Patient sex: M
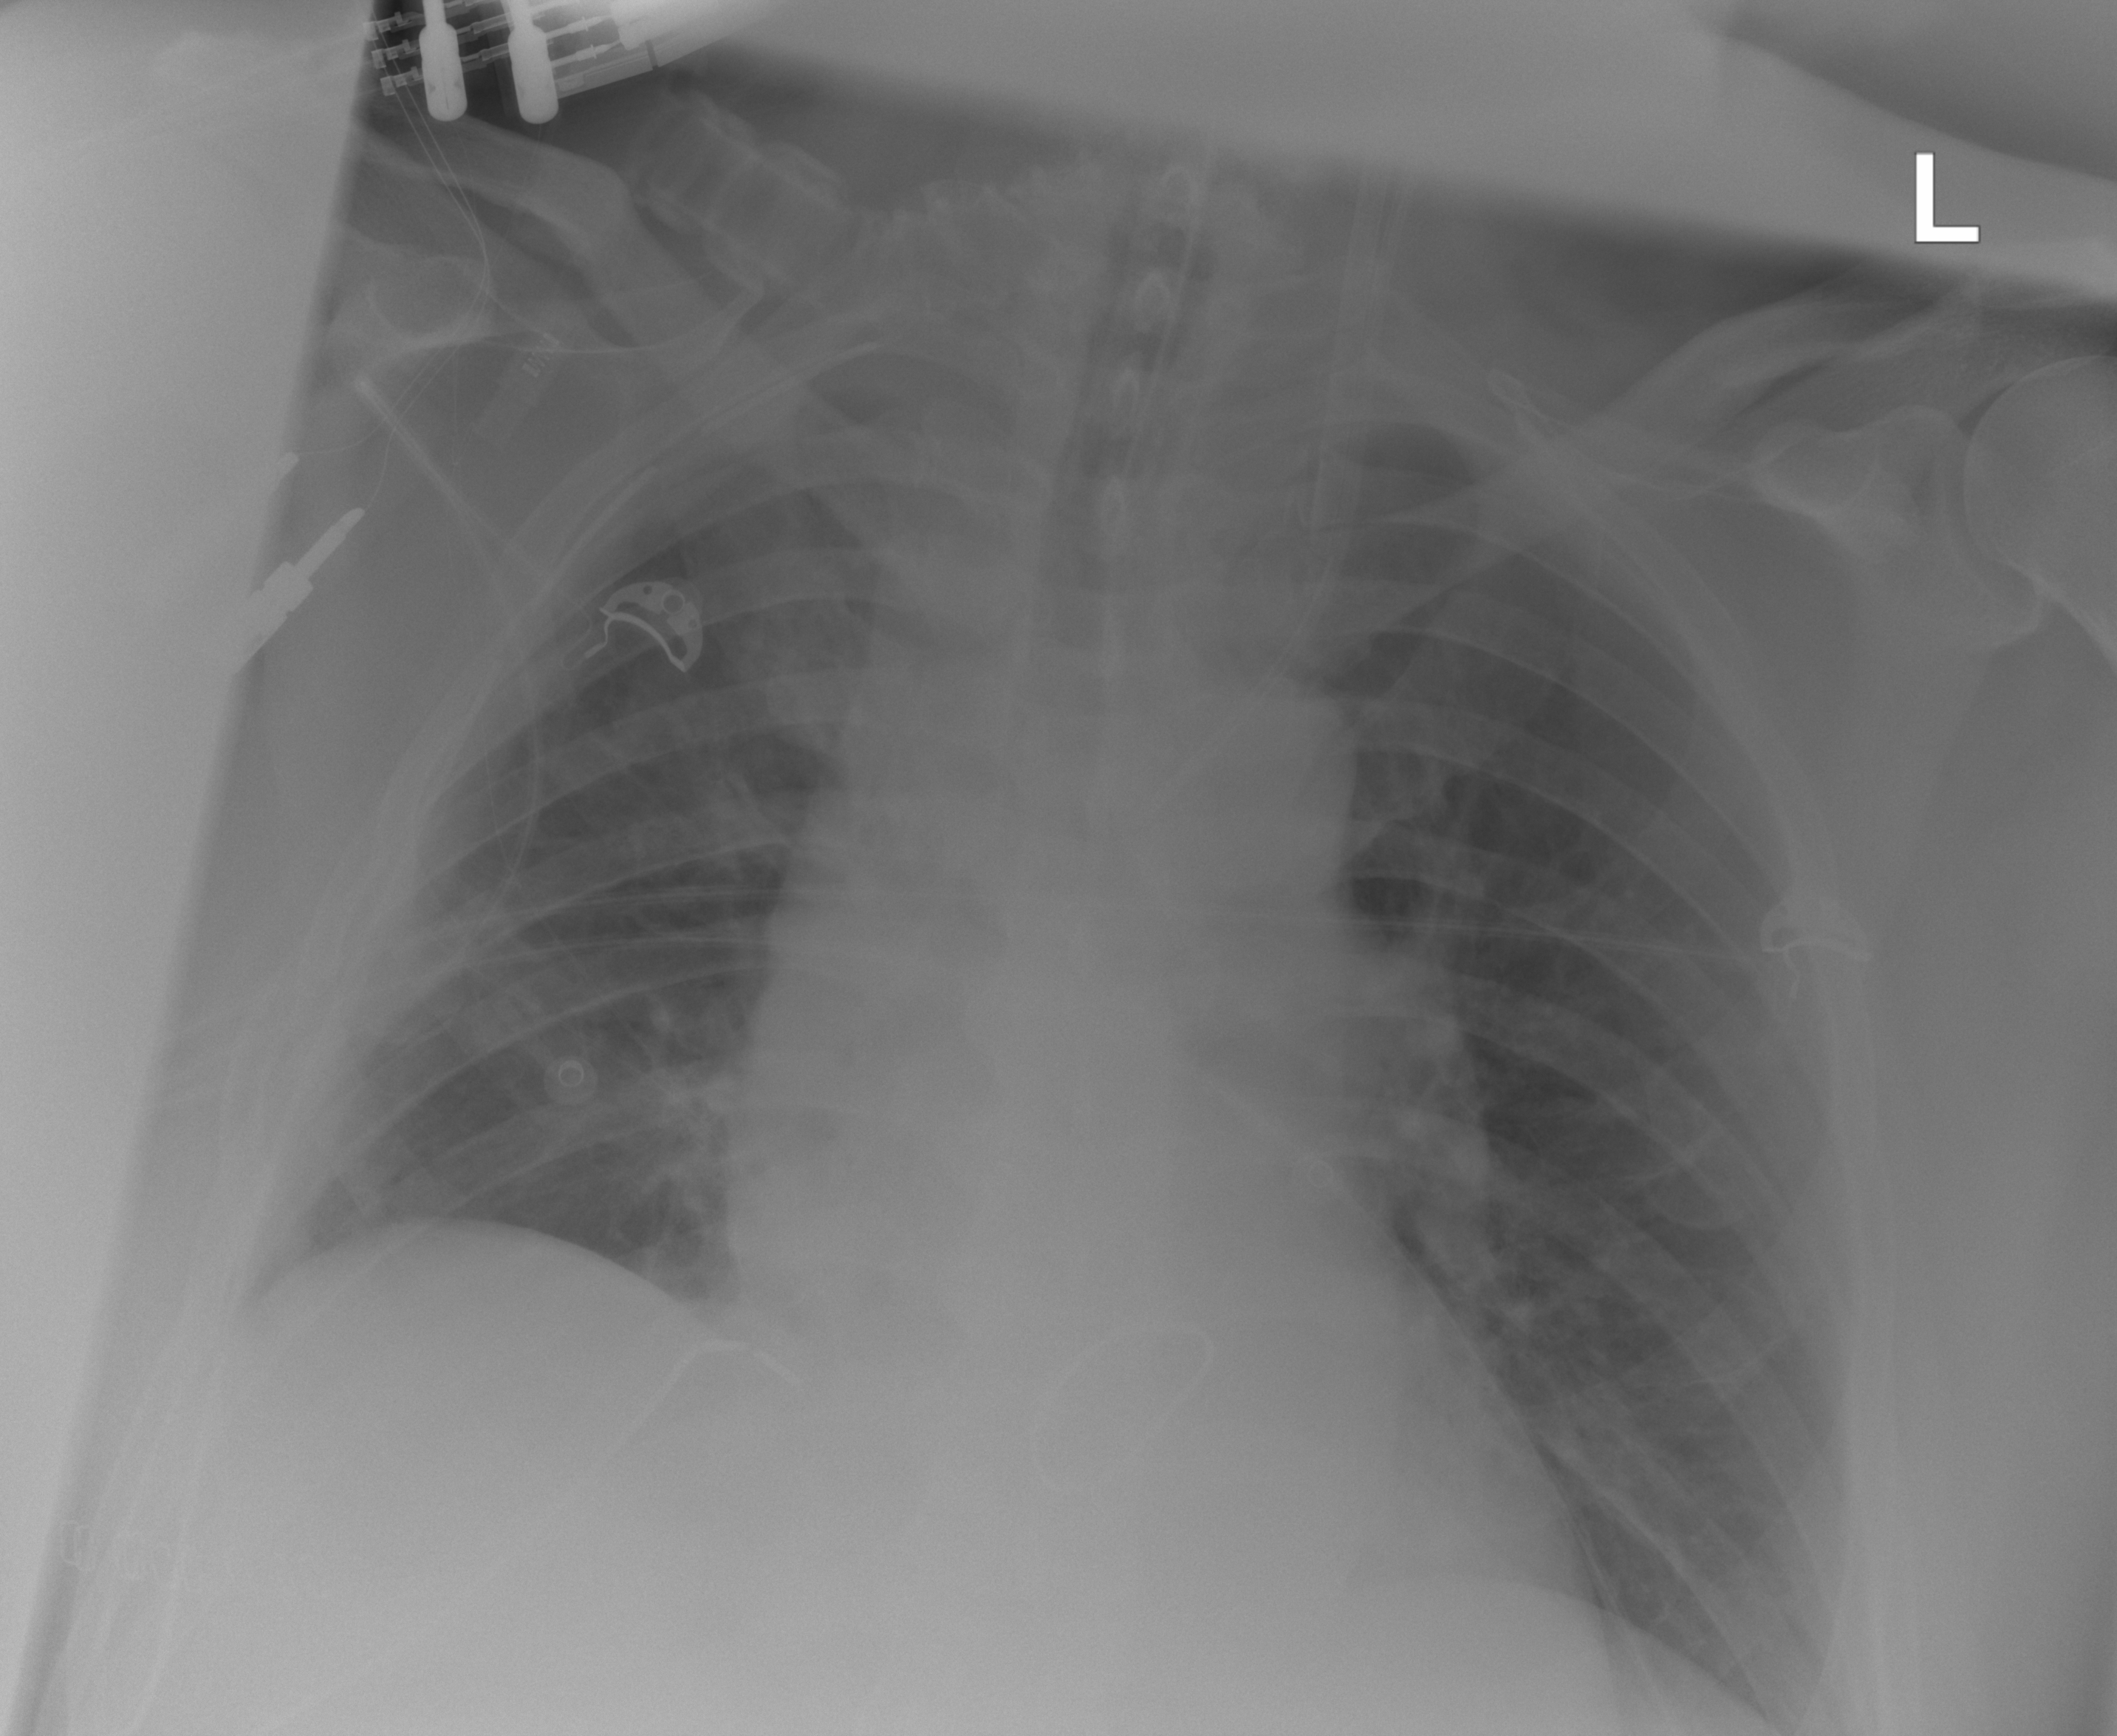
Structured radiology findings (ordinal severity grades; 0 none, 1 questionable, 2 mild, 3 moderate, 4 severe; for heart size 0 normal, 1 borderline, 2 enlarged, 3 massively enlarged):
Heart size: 2
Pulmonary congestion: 0
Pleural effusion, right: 1
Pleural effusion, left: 0
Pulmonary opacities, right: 0
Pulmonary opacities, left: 0
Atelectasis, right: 0
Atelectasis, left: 0